Question: I need stopWatch and I used <URL>
It did not work well so I tried write out the value every 1000ms:
'''
stopWatch.start();
HandlerScrollBar.postDelayed(TtScroll, 1000);
private Runnable TtScroll = new Runnable() {
public void run() {
long time = stopWatch.getElapsedTime();
HandlerScrollBar.postDelayed(TtScroll,(long) 1000);
Log.d(TAG, Long.toString(time));
}
};
'''
I can see value of time every second in CatLog and this is result:

Real time is max +5ms but in Column it is at least +3 seconds! How is it possible? It is the same with
'''
new Date().getTime().
'''
Is there some StopWatch class which will pass this test as expected?
Thank you.
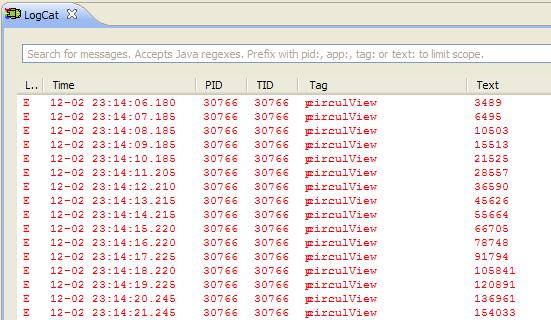
Answer: If you are measuring elapsed time, and you want it to be correct, you must use 'System.nanoTime()'. You cannot use 'System.currentTimeMillis()', unless you don't mind your result being wrong.
The purpose of is to measure elapsed time, and the purpose of currentTimeMillis is to measure wall-clock time. You can't use the one for the other purpose. The reason is that no computer's clock is perfect; it always drifts and occasionally needs to be corrected.
Since nanoTime's purpose is to measure elapsed time, it is unaffected by any of these small corrections.I would suggest to pick the nanoTime() as it has better accuracy in those microcalculations.
for extremely precise measurements of elapsed time. From its javadoc:
'''
long startTime = System.nanoTime();
'''
// ... the code being measured ...
'''
long estimatedTime = System.nanoTime() - startTime;
'''